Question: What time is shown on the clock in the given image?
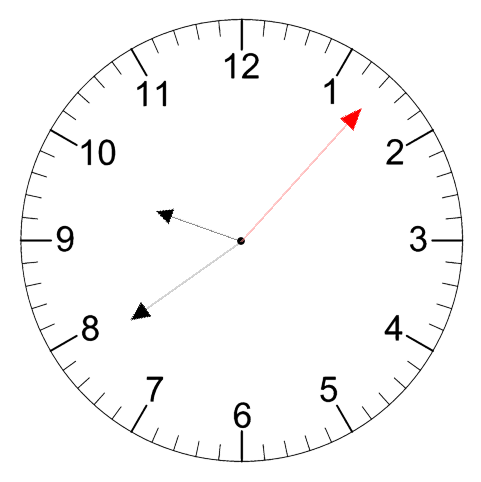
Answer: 09:39:07